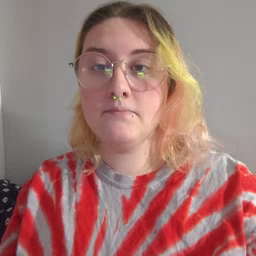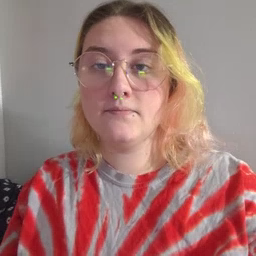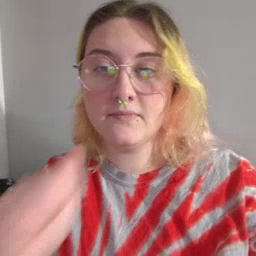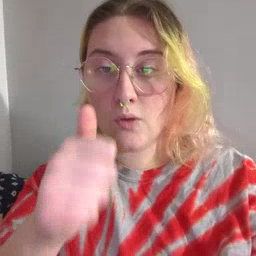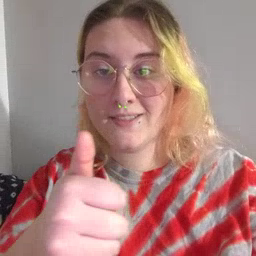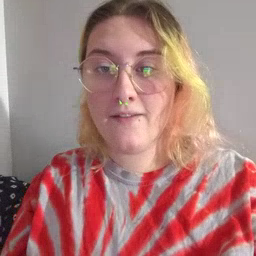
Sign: yourself